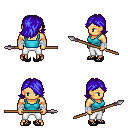
a pixel art fantasy rpg character, male body template, human, tanned skin, teal pirate shirt, white pants, blue swoop hairstyle, white cloth bandages, ghillies, spear, four views (front, back, left, right), 2x2 character sprite sheet, small pixel art, hard edges, no anti-aliasing